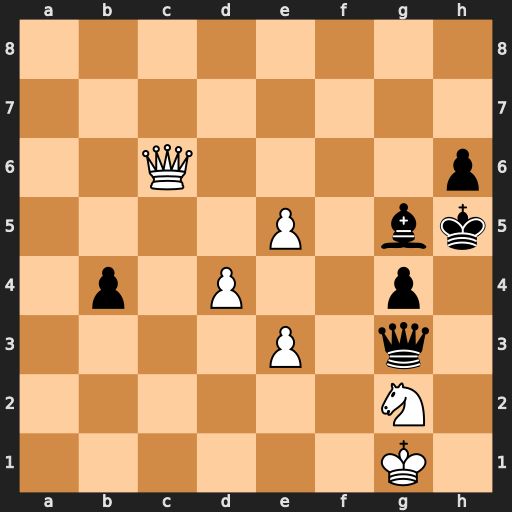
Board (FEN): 8/8/2Q4p/4P1bk/1p1P2p1/4P1q1/6N1/6K1
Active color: w
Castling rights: -
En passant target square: -
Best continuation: Qe8#